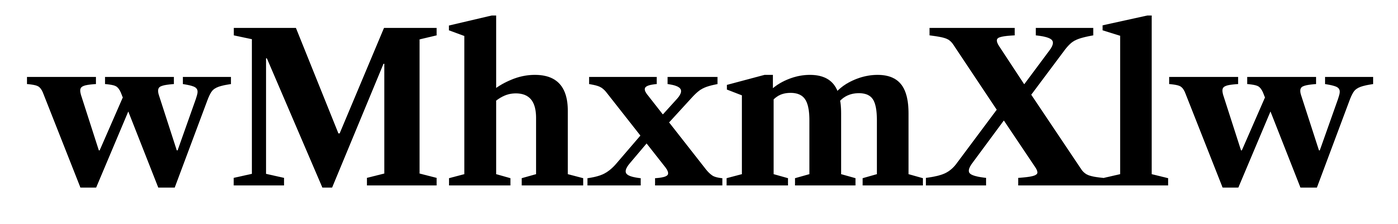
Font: LibreCaslonText_Bold